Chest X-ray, PA view. Patient: 47 years old, sex M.
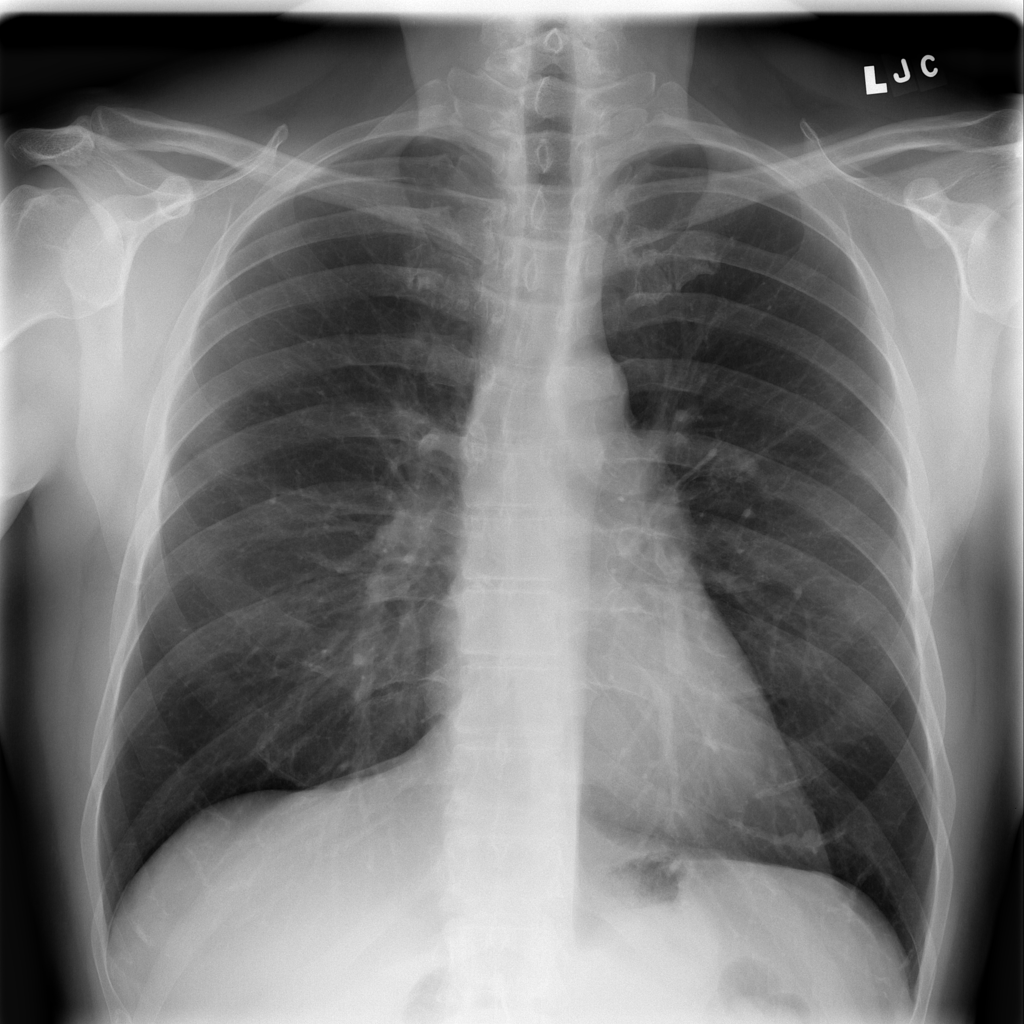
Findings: No Finding